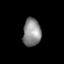
Tissue: lung
Cell type: Epithelial cells
Senescence score: 0.2287
Nuclear area (px): 498
Mean DAPI intensity: 137.165